Question: It is required to place a number of queens so that there is a queen in each row and column. Find the number of different placements of queens that satisfy the constraint that queens cannot attack each other. Now that some queens have been placed in the existing picture, how many different combinations of placements are there for the remaining queens?
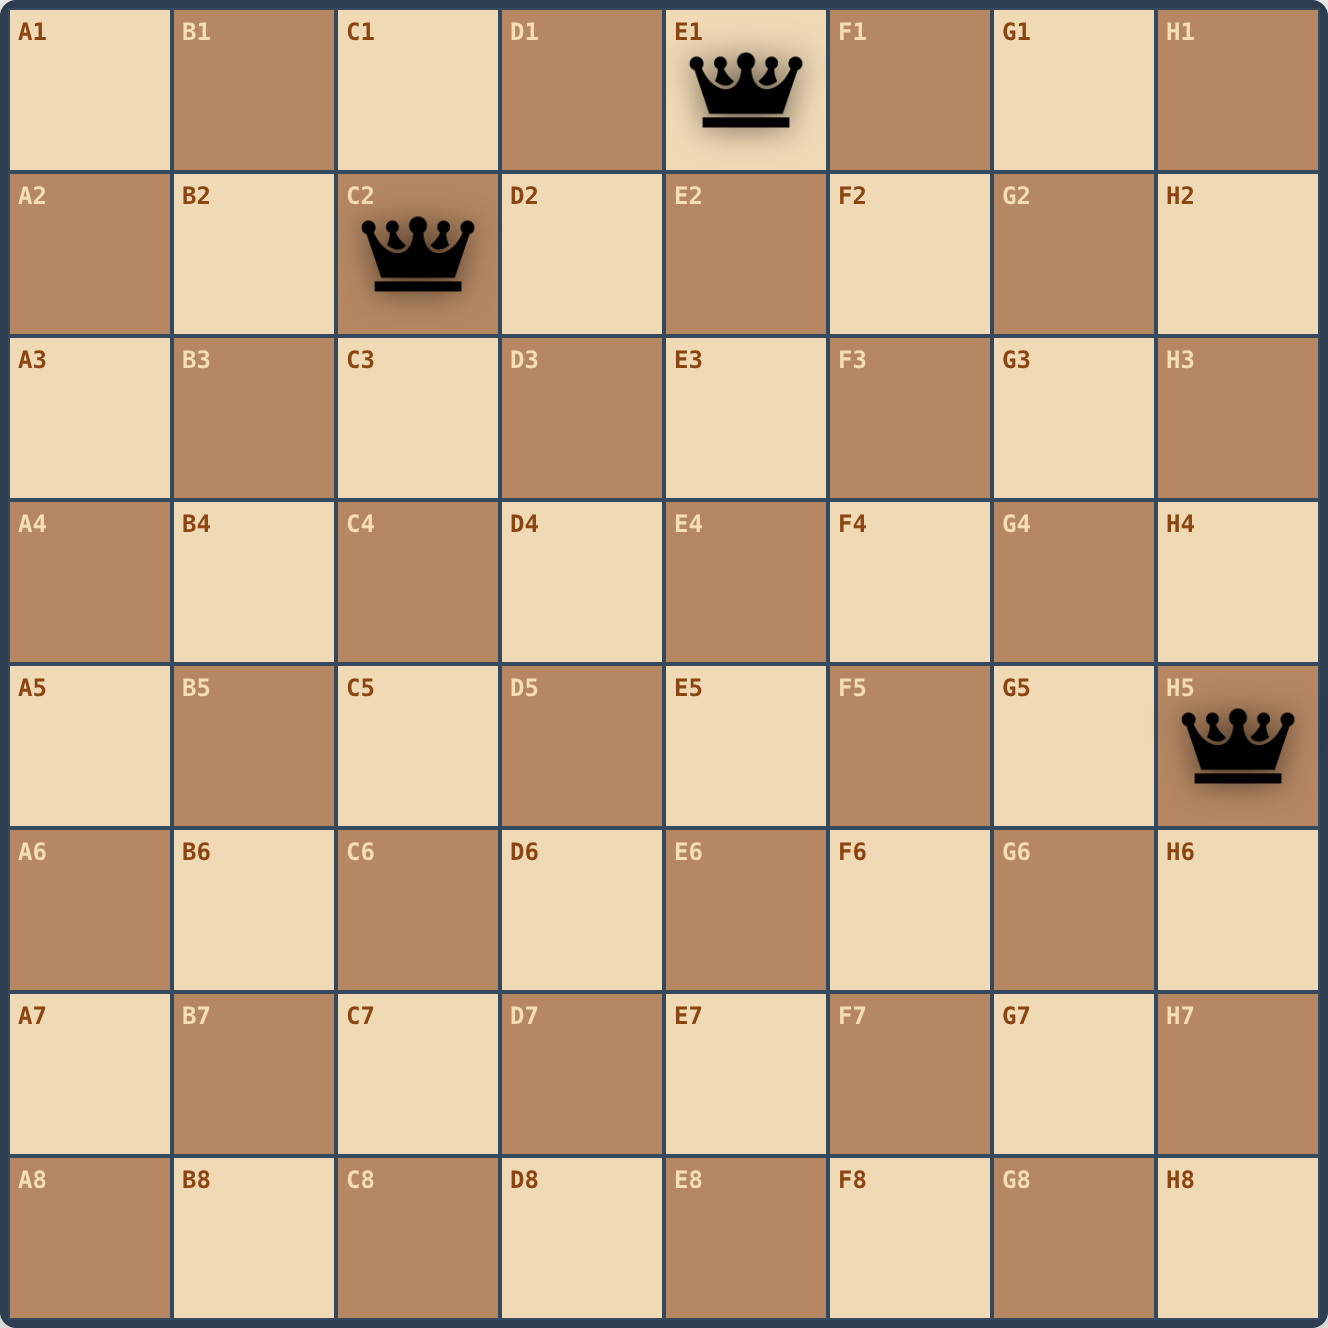
Answer: 1